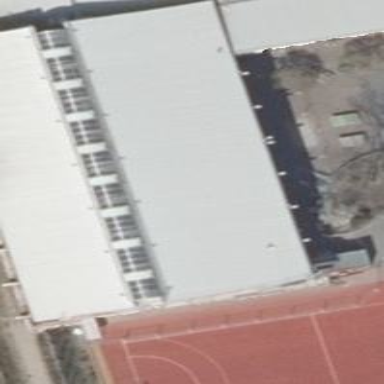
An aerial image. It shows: Sports hall building.